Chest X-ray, PA view. Patient: 75 years old, sex M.
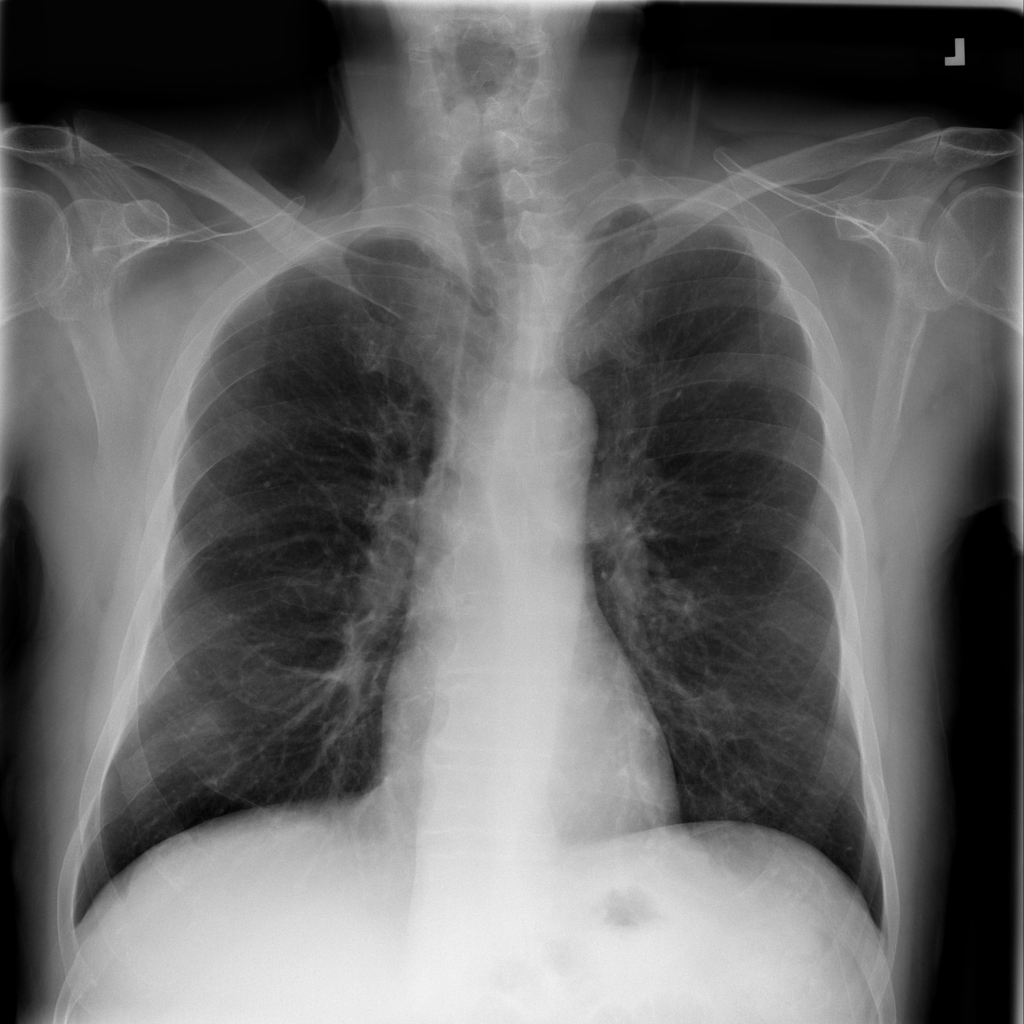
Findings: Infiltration